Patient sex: M
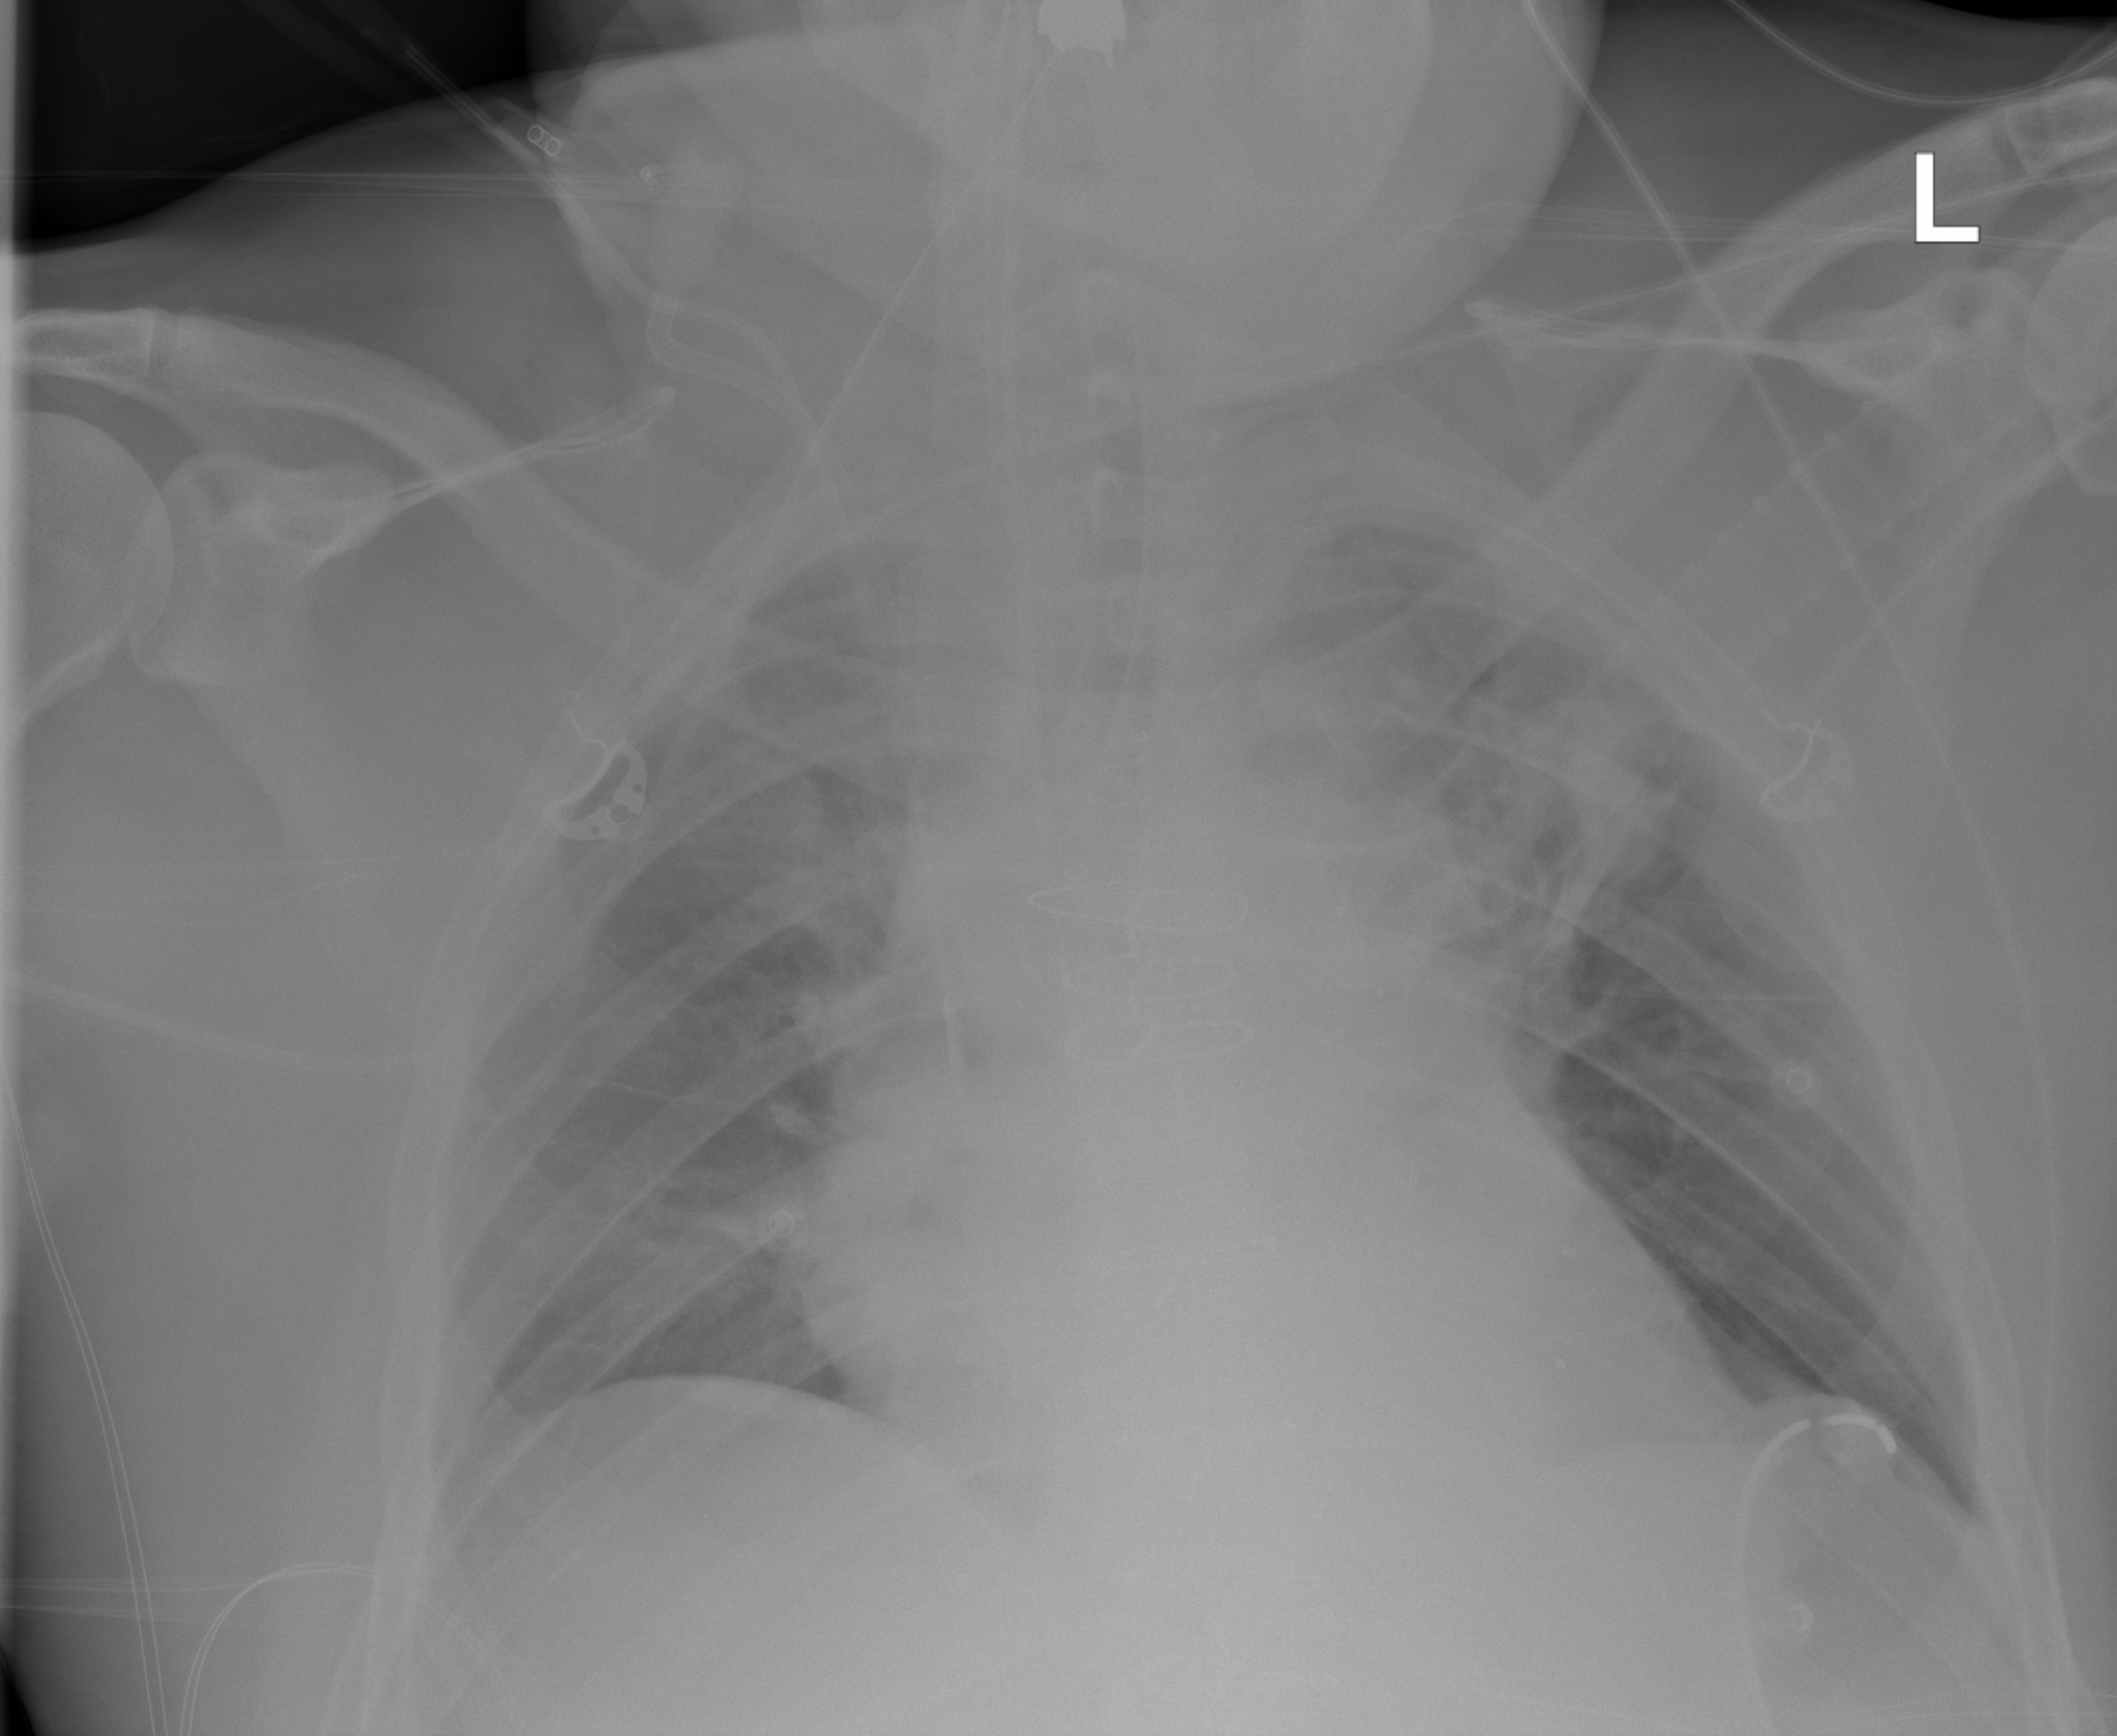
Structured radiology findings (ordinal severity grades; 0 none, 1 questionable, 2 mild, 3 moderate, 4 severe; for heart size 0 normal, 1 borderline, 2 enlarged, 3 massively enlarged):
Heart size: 2
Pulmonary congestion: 0
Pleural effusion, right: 0
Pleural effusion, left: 0
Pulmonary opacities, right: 0
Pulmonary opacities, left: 0
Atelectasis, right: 0
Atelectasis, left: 2